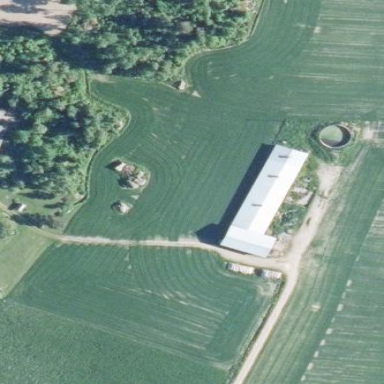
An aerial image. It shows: Farmyard area.